Interaction volume radius: 10 \u00c5
Interaction volume height: 20 \u00c5
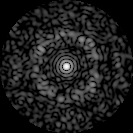
Disorder parameter: 0.7762